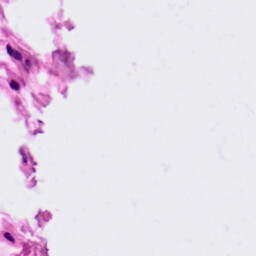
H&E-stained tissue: Ovarian